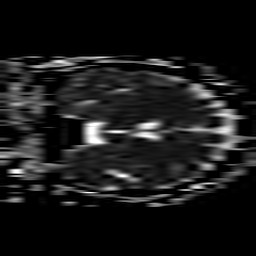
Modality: ADC
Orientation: coronal
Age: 50
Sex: female
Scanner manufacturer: philips
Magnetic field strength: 3 T
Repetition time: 3.08 s
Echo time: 0.076 s